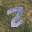
Label: 2